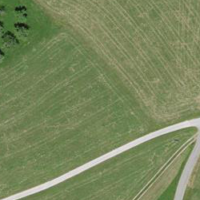
EUNIS habitat code: 52
Species observed at this site:
Corvus corax
Anthus spinoletta